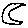
Label: moon